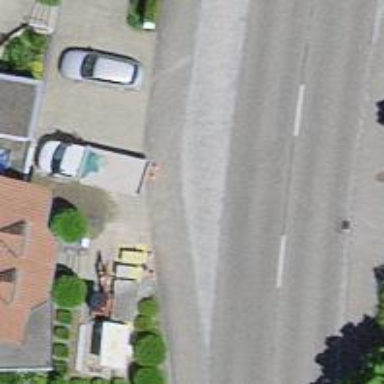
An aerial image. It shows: Platform for public transport is situated by the road.